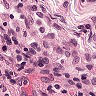
Metastatic tissue present: no